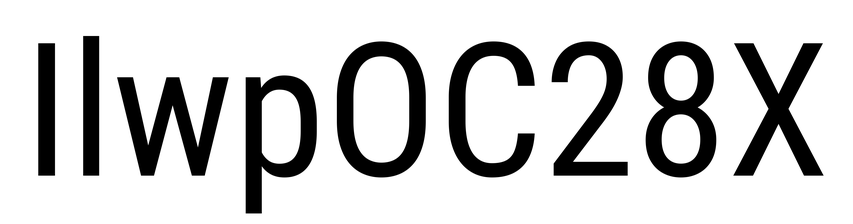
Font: Roboto_Condensed_Regular